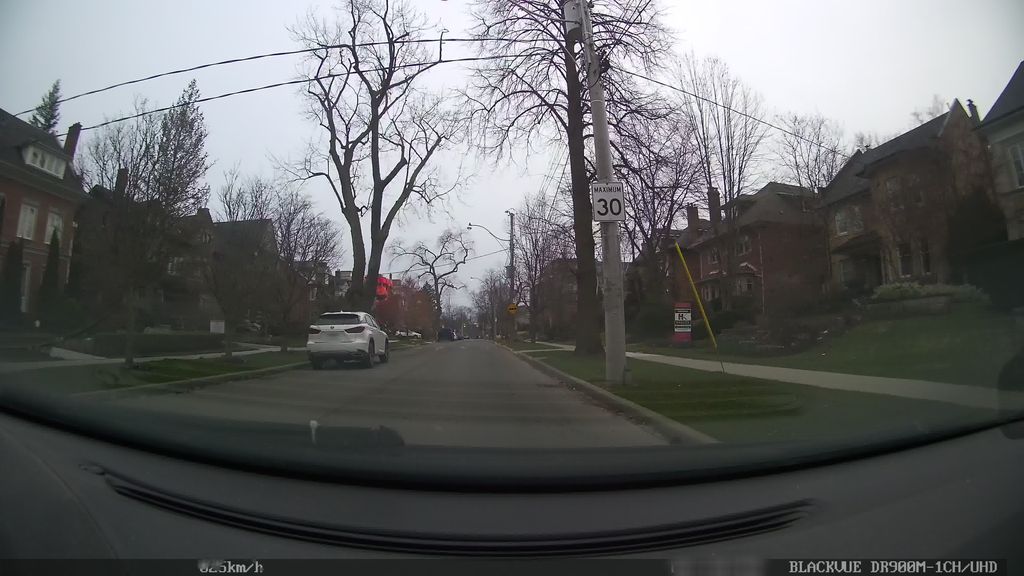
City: toronto